Question: I have this code:
'''
<? $counter = 1 ?>
<div id="container_blog_all">
@foreach ($posts as $post)
<div class="blog_block" style="@if($counter % 3 == 0) margin-right:0px @endif">
<a href="{{ $post->url() }}"><img class="blog_block_cover" src="{{ URL::to('uploads/blog/cover/'.$post->cover) }}"></a>
<div class="blog_block_date">{{ $post->date }}</div>
<div class="blog_block_sep"></div>
<div class="blog_block_title">{{ $post->title }}</div>
</div>
<? $counter++; ?>
@endforeach
</div>
'''
And I am getting this error, any reasons why??

I can see the the variable counter is defined, so why am I getting this error?
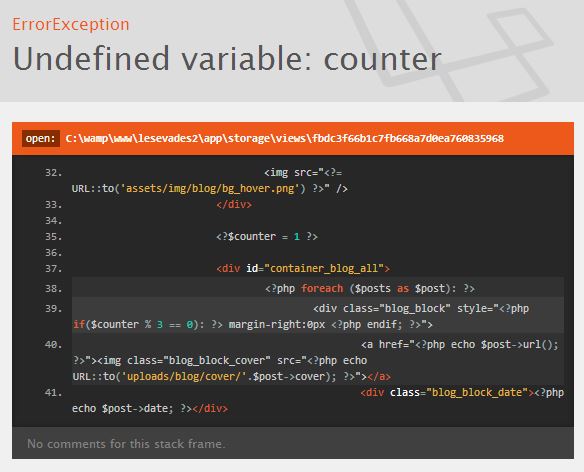
Answer: You're missing a semicolon:
'<? $counter = 1 ?>'
should be
'<? $counter = 1; ?>'